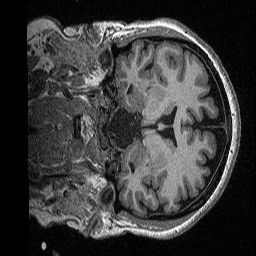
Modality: T1w
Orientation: coronal
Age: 45
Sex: female
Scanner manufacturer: siemens
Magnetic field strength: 3 T
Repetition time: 2.3 s
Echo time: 0.00298 s